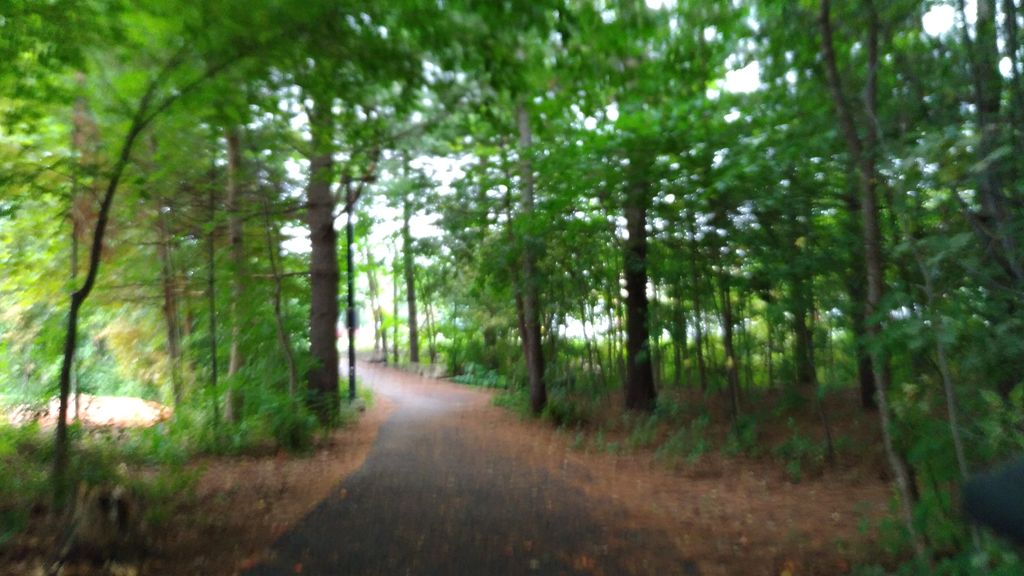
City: ottawa-gatineau